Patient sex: F
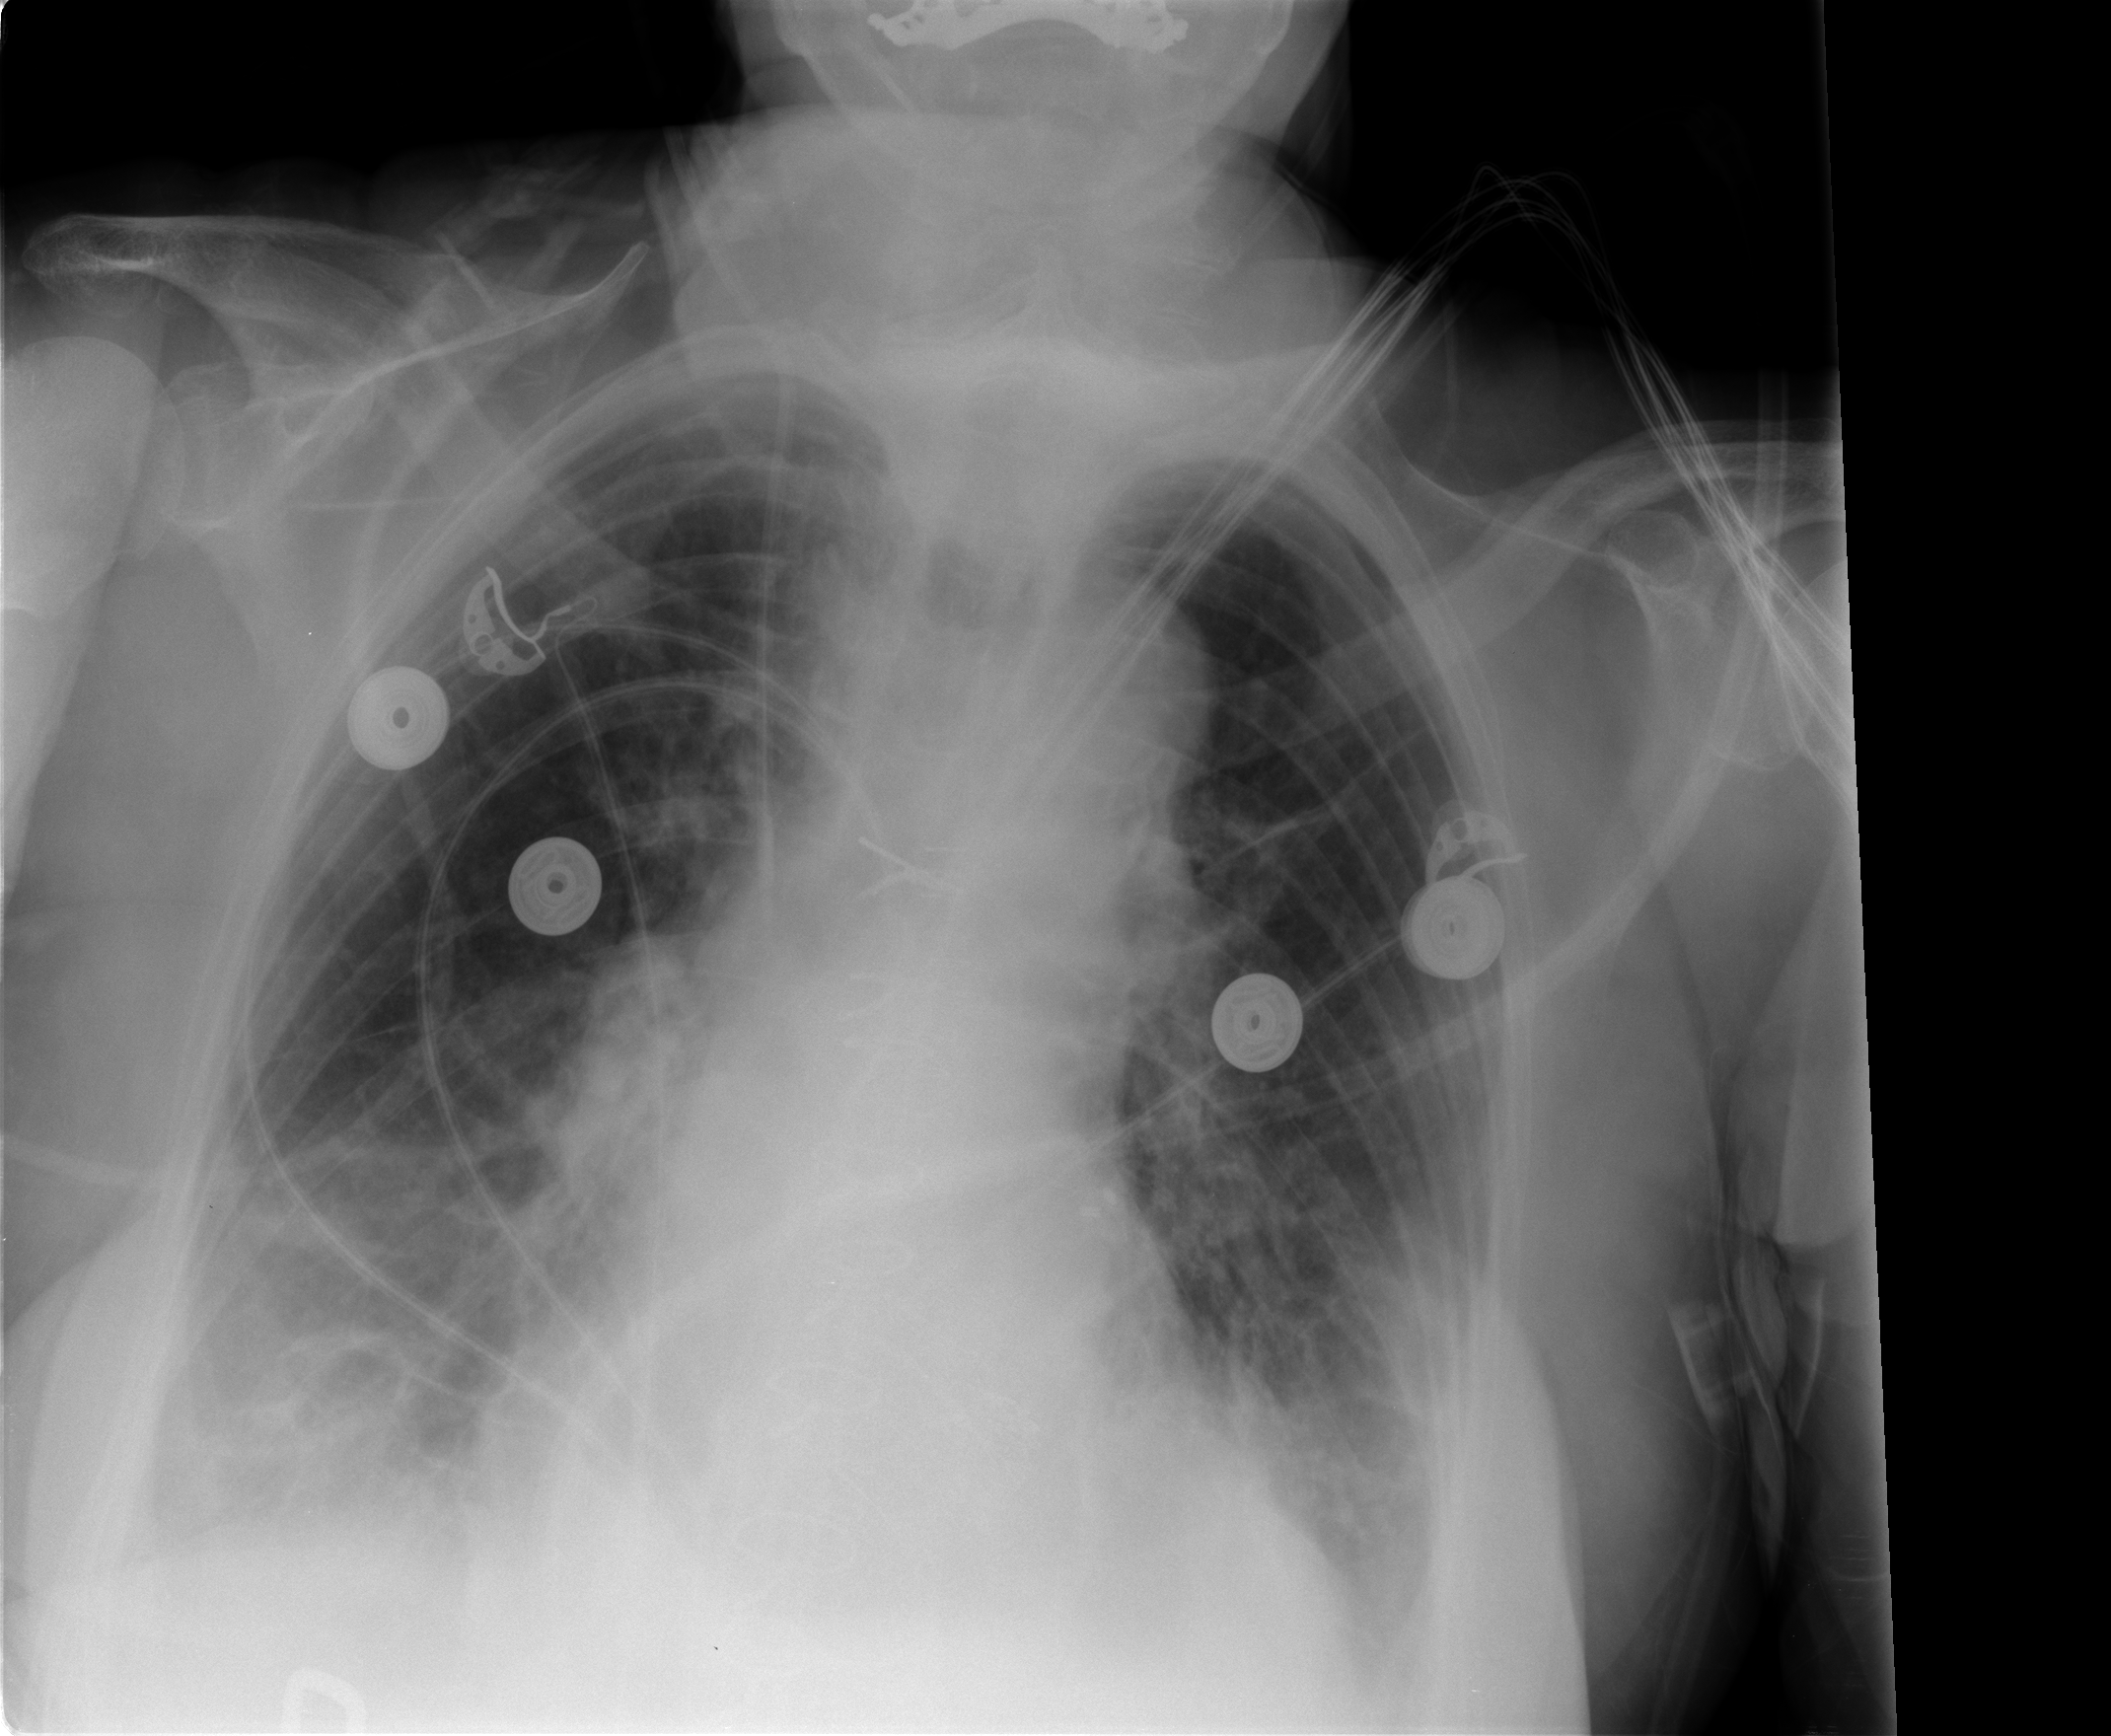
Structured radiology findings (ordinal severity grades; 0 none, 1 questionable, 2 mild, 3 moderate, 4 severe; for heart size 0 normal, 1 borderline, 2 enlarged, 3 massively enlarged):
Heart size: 2
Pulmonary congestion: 0
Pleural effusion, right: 2
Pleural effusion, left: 2
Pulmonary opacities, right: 0
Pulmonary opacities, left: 0
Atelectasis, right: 2
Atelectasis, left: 2